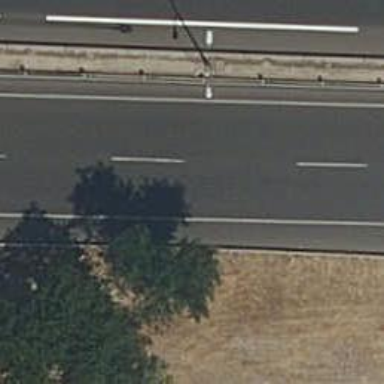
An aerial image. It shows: Asphalt motorway link.